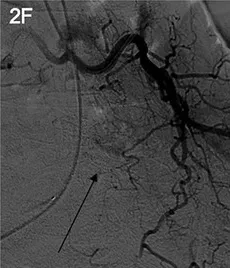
Second medullar angiographies performed on the patient. White arrow) resulted in the disappearance of the dural arteriovenous fistula. Black arrow).
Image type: radiology (x_ray)